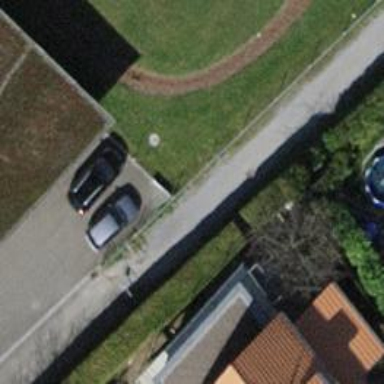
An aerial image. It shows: Cycle barrier.